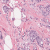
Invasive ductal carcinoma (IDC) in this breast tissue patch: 1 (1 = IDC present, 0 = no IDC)